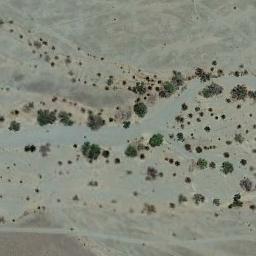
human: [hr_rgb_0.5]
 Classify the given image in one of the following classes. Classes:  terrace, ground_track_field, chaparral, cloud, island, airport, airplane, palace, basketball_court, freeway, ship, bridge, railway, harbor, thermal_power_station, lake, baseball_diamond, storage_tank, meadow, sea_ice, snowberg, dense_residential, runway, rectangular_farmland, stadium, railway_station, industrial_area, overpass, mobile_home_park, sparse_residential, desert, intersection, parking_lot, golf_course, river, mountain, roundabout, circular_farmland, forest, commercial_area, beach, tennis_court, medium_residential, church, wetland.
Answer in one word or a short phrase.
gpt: chaparral